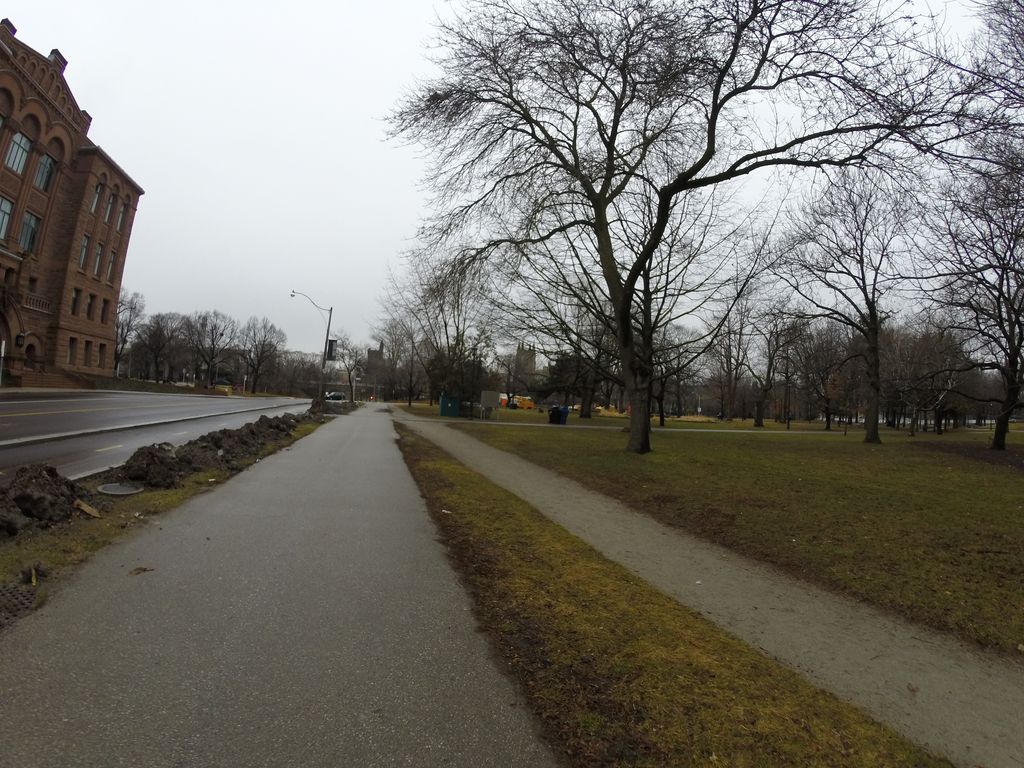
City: toronto